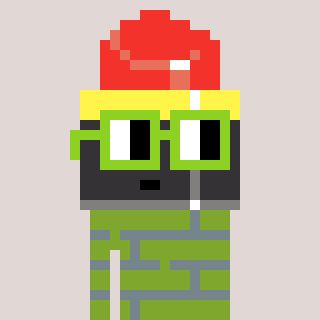
a pixel art character with square light green glasses, a lipstick-shaped head and a slimegreen-colored body on a warm background